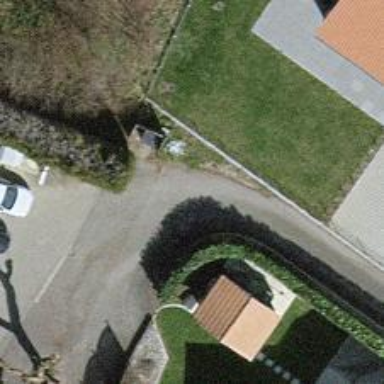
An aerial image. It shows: Driveway leading to service road.